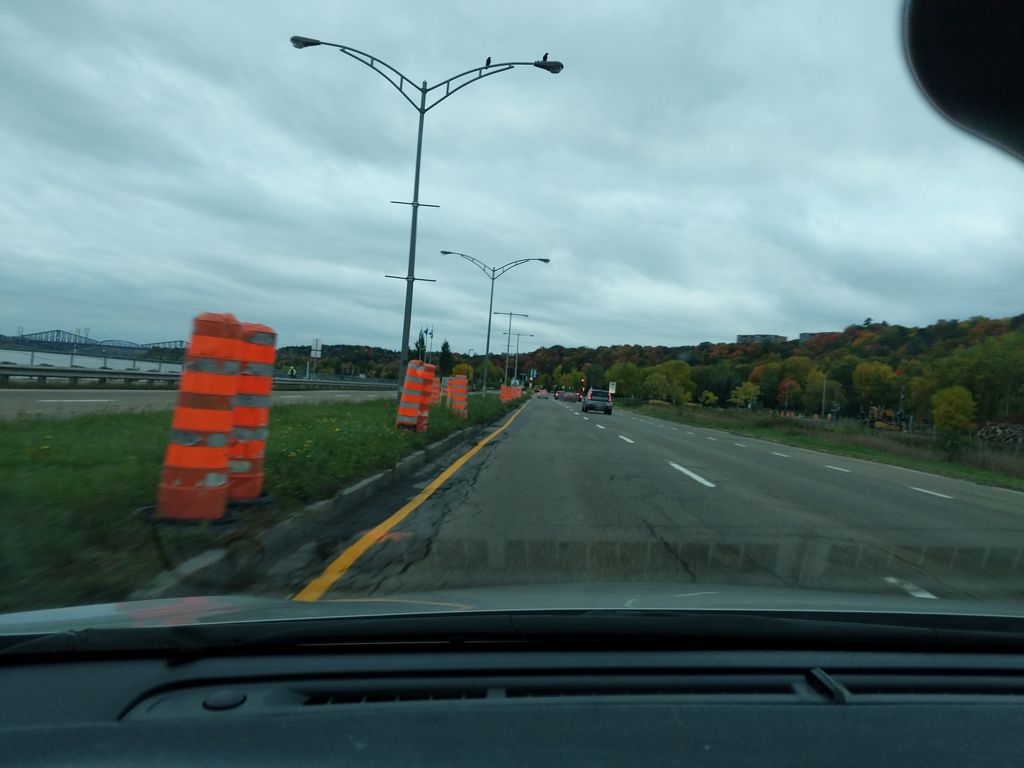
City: quebec_city